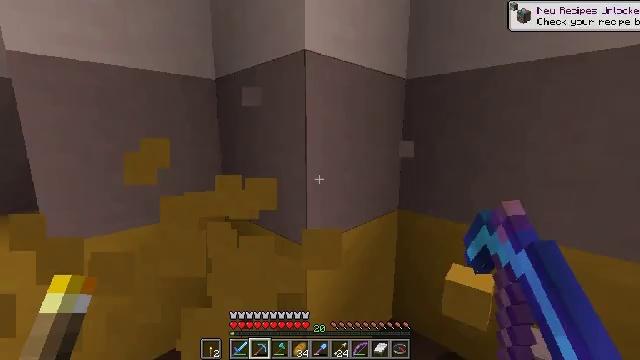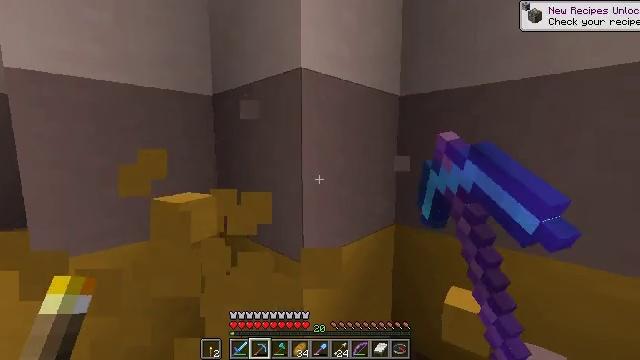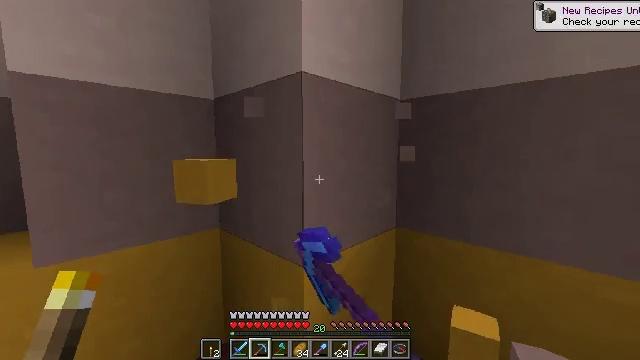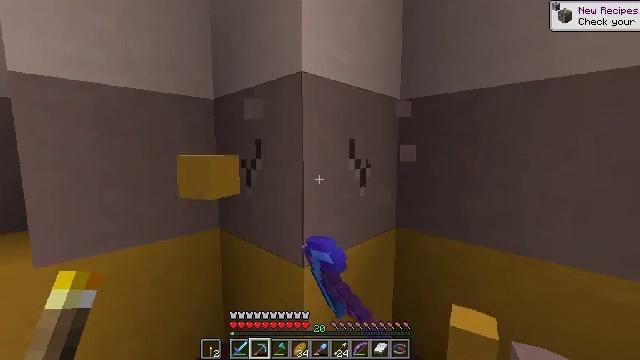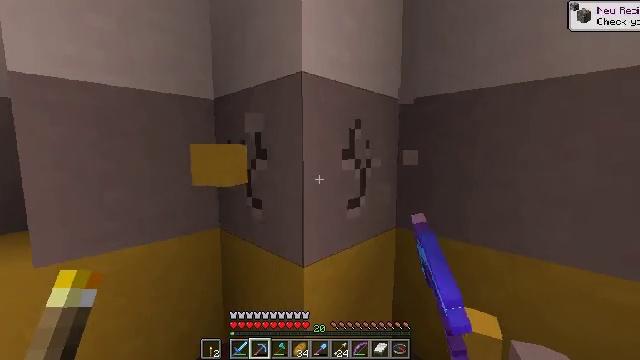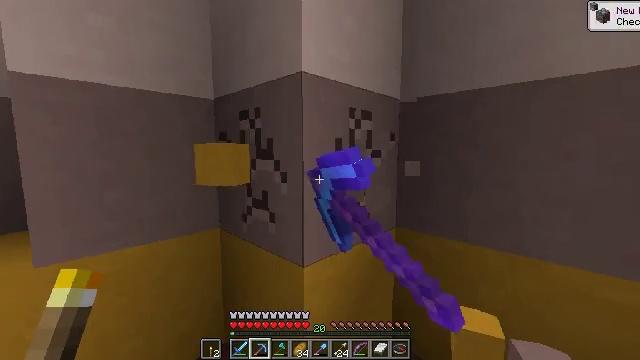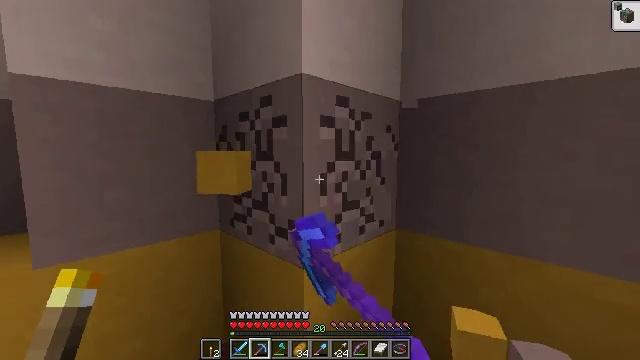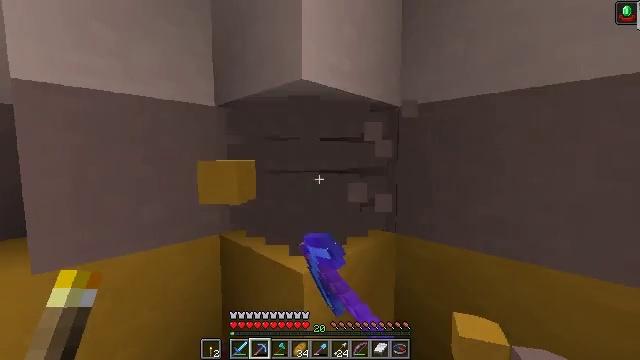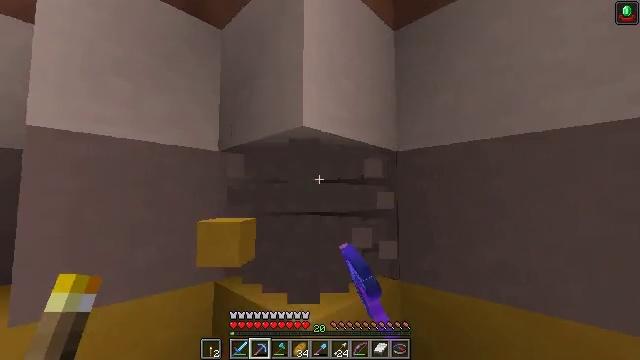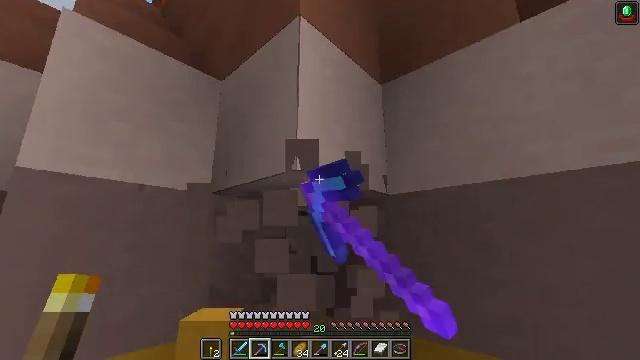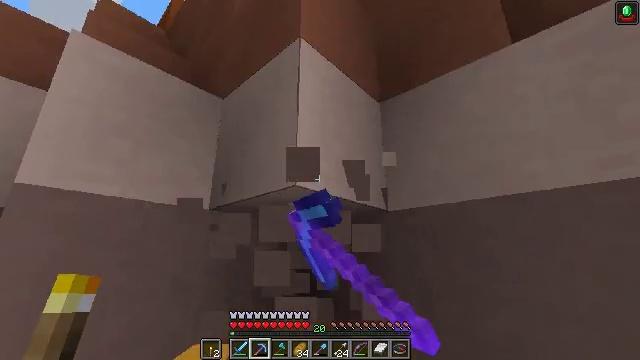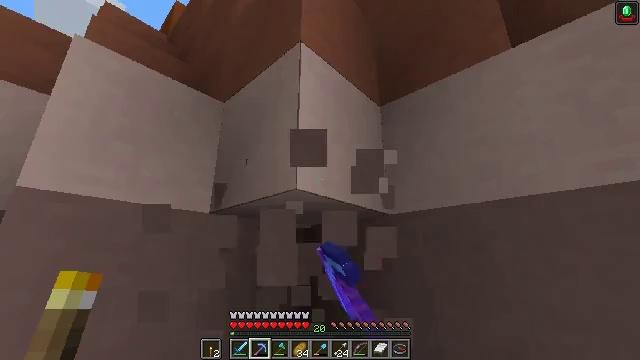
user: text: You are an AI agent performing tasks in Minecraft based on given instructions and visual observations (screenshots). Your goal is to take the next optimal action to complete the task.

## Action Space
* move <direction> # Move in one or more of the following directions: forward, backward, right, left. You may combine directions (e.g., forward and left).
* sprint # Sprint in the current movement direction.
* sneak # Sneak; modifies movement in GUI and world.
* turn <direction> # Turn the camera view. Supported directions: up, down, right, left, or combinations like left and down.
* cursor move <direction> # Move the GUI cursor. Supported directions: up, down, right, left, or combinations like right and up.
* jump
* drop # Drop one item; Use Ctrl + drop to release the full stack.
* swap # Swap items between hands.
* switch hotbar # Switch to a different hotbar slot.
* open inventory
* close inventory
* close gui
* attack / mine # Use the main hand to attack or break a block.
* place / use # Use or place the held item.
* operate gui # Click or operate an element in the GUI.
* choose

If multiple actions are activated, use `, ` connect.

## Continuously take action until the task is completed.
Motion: motion action
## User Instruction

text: Gather light gray terracotta from the ground.
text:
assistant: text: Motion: turn up, attack / mine
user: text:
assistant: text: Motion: attack / mine
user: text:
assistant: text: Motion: attack / mine
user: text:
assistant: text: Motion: attack / mine
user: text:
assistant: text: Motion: attack / mine
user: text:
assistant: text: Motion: attack / mine
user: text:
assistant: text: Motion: turn up, attack / mine
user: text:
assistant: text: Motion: turn up, attack / mine
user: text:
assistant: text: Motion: turn right and up, attack / mine
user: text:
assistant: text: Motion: turn up, attack / mine
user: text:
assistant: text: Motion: attack / mine
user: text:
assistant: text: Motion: attack / mine